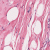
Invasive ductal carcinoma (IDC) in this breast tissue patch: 0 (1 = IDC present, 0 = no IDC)